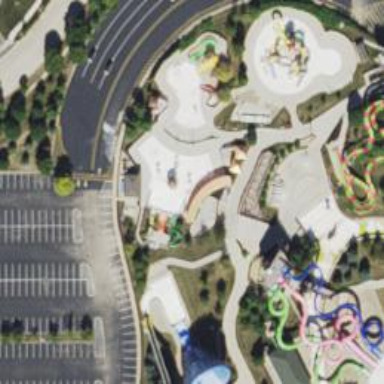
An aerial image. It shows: Water slide attraction.